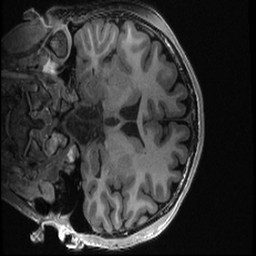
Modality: T1w
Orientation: coronal